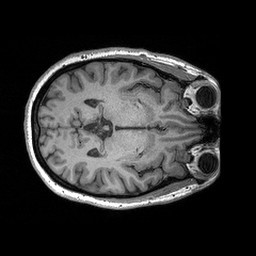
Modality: T1w
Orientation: axial
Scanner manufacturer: siemens
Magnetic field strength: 3 T
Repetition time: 2.3 s
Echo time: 0.00298 s